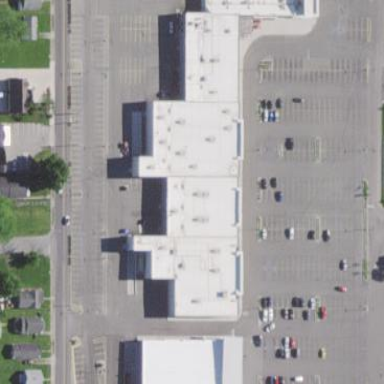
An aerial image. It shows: Retail building.